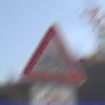
Verkehrszeichen: RadverkehrRechts
Zusatzzeichen unten: RichtungsangabeDurchPfeile9
Umgebung: Outdoor, Nature
Tageszeit: SunriseSunset
Wetter: Clear
Licht: Natural
Jahreszeit: NotSpecified
Kontrast: HighContrast